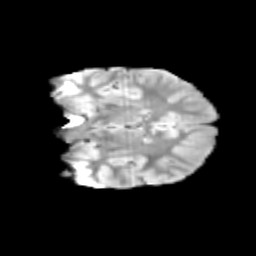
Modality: T2w
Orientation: coronal
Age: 10
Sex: male
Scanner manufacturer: siemens
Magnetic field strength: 3 T
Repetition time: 3.8 s
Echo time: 0.07 s